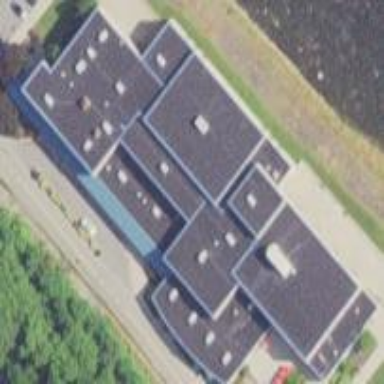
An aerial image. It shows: Community centre building.